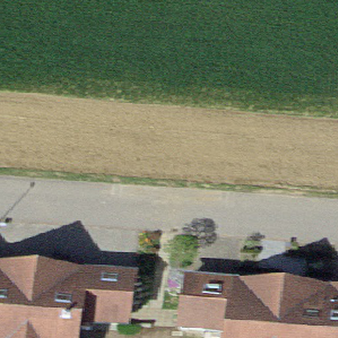
Label: other